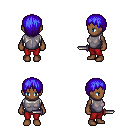
a pixel art fantasy rpg character, female body template, human, dark skin, steel chest armor, red pants, blue plain hairstyle, dagger, four views (front, back, left, right), 2x2 character sprite sheet, small pixel art, hard edges, no anti-aliasing